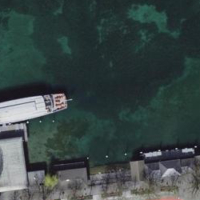
EUNIS habitat code: 14
Species observed at this site:
Corvus corone
Podiceps cristatus
Fulica atra
Anas platyrhynchos
Chloris chloris
Aythya fuligula
Passer domesticus
Buteo buteo
Turdus merula
Chroicocephalus ridibundus
Phalacrocorax carbo
Tachymarptis melba
Larus michahellis
Cygnus olor
Hirundo rustica
Mergus merganser
Milvus milvus
Columba livia
Falco tinnunculus
Motacilla alba
Delichon urbicum